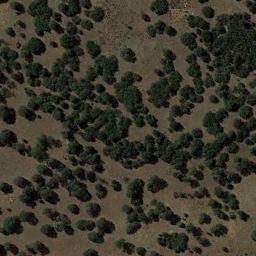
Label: chaparral